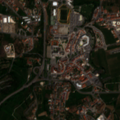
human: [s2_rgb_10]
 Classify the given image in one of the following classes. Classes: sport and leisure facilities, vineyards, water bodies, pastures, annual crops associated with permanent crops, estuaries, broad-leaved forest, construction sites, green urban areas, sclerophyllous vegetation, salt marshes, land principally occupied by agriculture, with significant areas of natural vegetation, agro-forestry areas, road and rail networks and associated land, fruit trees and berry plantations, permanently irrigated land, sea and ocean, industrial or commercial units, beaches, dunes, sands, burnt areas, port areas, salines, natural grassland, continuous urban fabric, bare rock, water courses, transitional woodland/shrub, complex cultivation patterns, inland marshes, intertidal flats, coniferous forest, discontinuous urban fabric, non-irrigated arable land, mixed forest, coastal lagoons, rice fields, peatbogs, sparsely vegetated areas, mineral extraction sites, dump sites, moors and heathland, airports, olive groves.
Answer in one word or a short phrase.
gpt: discontinuous urban fabric, vineyards, fruit trees and berry plantations, complex cultivation patterns, land principally occupied by agriculture, with significant areas of natural vegetation